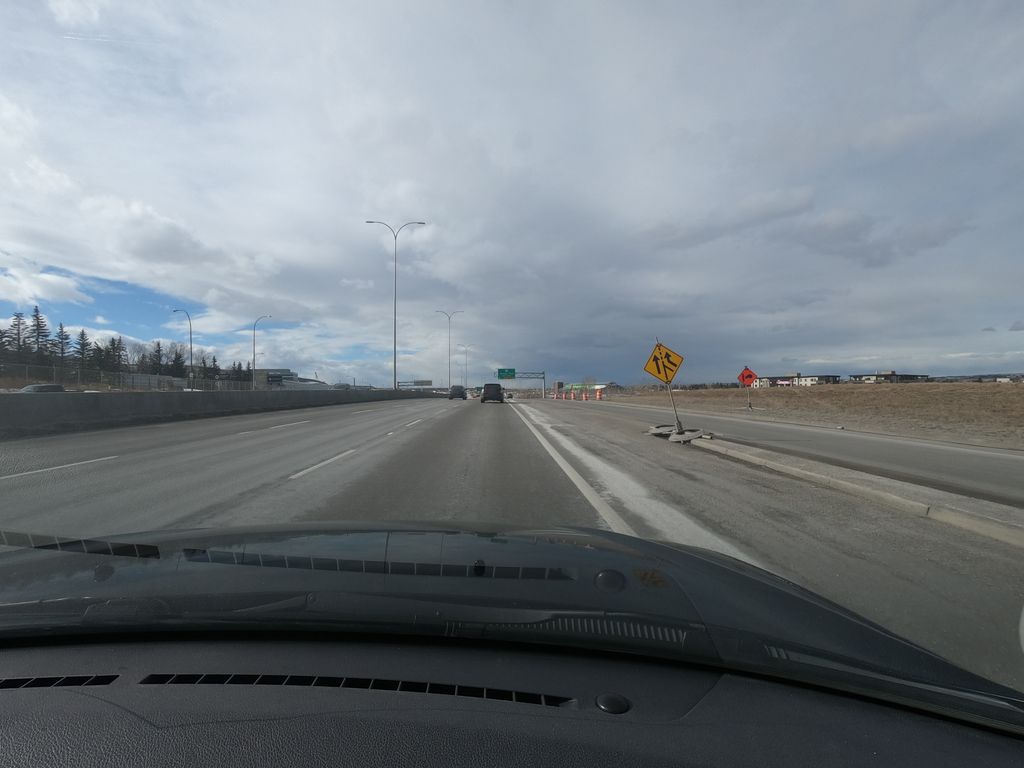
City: calgary